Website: bh-photo
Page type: address-validator
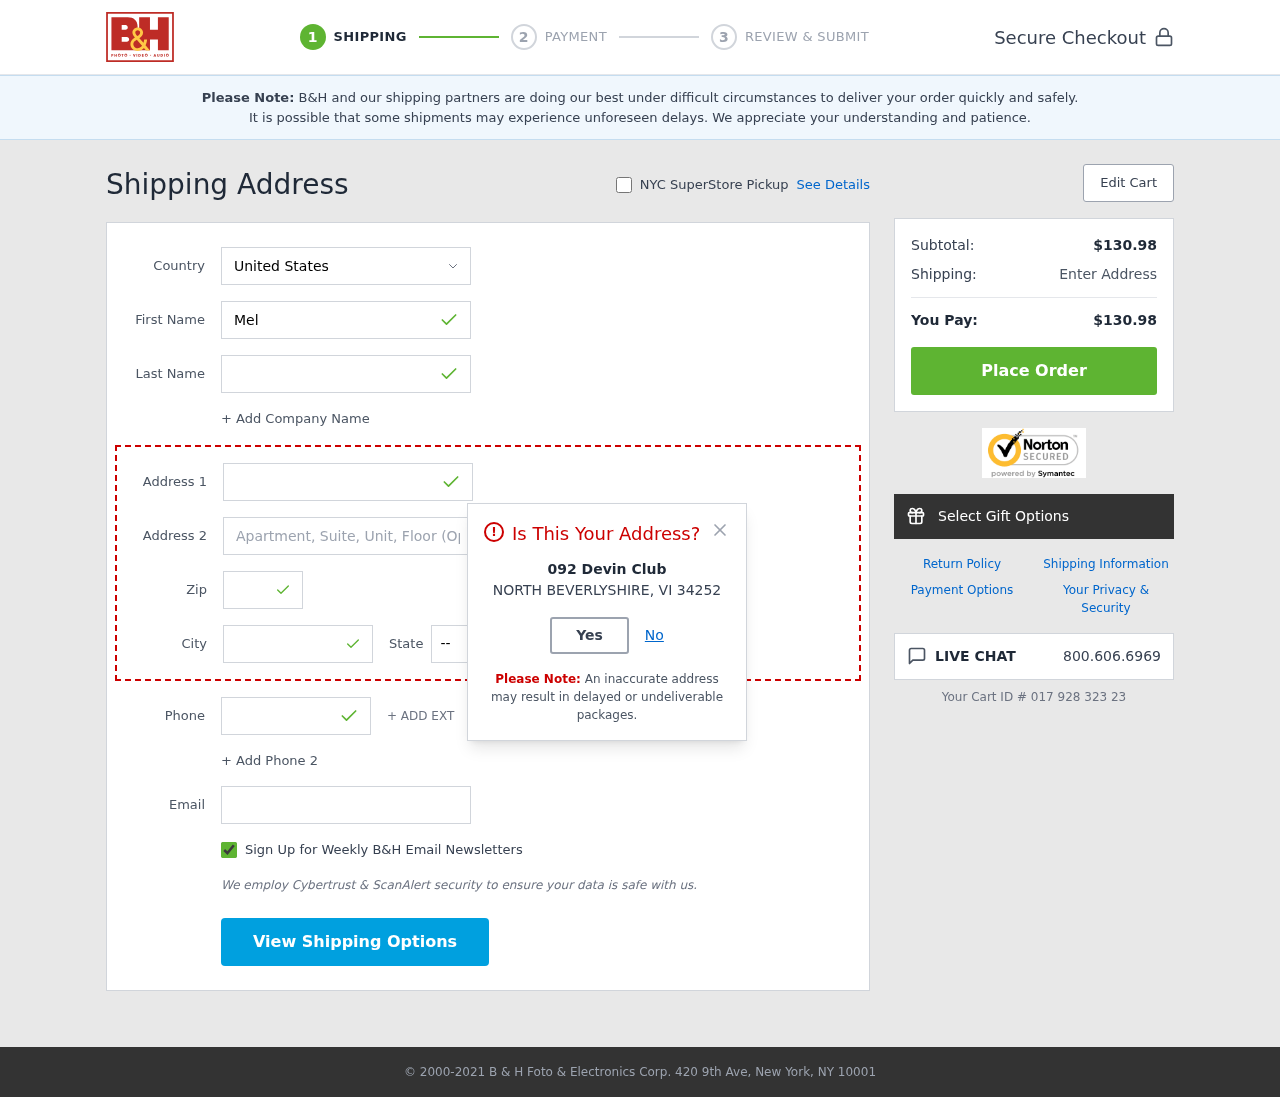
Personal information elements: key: PII_CITY
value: North Beverlyshire
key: PII_COUNTRY
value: United States
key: PII_EMAIL
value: melissa_pugh@hotmail.com
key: PII_FIRSTNAME
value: Melissa
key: PII_LASTNAME
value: Pugh
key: PII_PHONE
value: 2869853691
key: PII_POSTCODE
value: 34252
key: PII_STATE_ABBR
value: VI
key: PII_STREET
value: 092 Devin Club
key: PII_CITY_MODAL
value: NORTH BEVERLYSHIRE
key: PII_STATE
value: VI
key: PII_POSTCODE_FULL
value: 34252
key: PII_POSTCODE_NUMERIC
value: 34252
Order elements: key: ORDER_SUBTOTAL
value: $130.98
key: ORDER_TOTAL
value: $130.98
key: ORDER_ID
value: Your Cart ID # 017 928 323 23